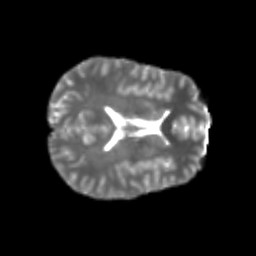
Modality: T2w
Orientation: axial
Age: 22
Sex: male
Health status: healthy
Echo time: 0.074 s